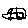
Label: car